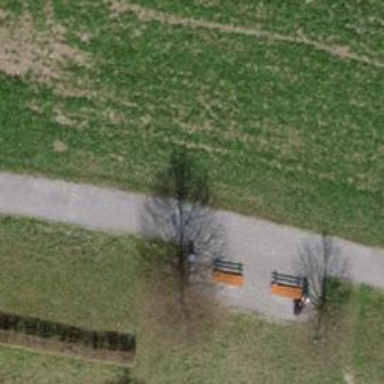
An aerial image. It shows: Viewpoint for tourists.